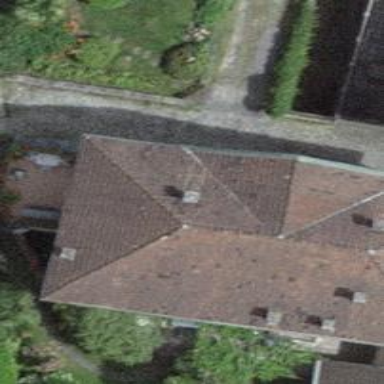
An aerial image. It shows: Beautiful villa.